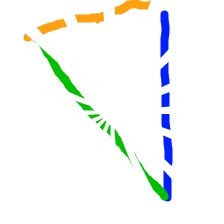
Shape: triangle